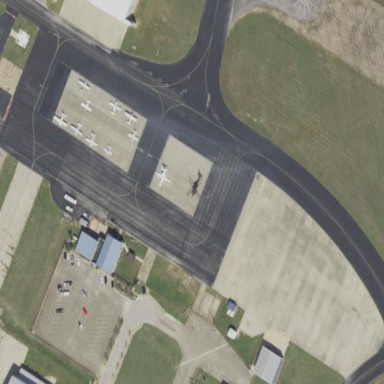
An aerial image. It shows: Apron at the airport.